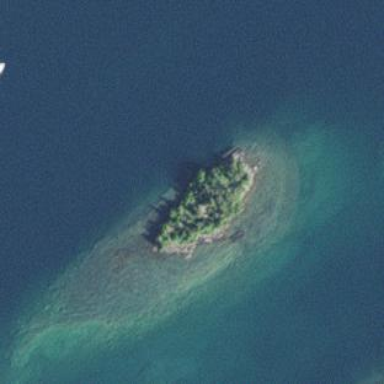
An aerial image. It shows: Islet.